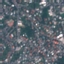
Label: Residential